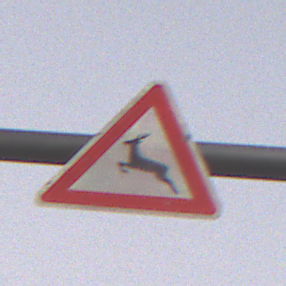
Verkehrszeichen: WildwechselRechts
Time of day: SunriseSunset
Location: Outdoor (Nature)
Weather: Clear
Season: NotSpecified
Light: Natural